Brain MRI, t2w sequence, axial 2D slice.
Patient: age 22, sex F, weight 78 kg, height 1.78 m
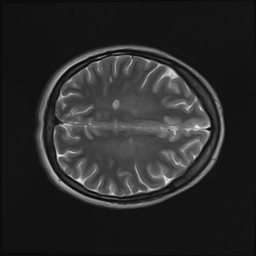